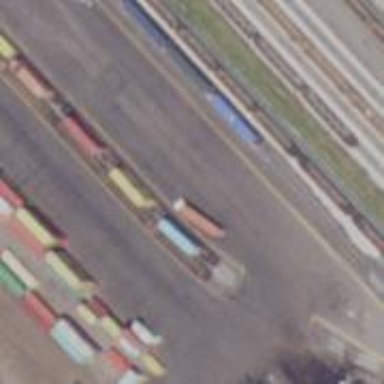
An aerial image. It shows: Railway yard in service.